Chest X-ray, PA view. Patient: 50 years old, sex F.
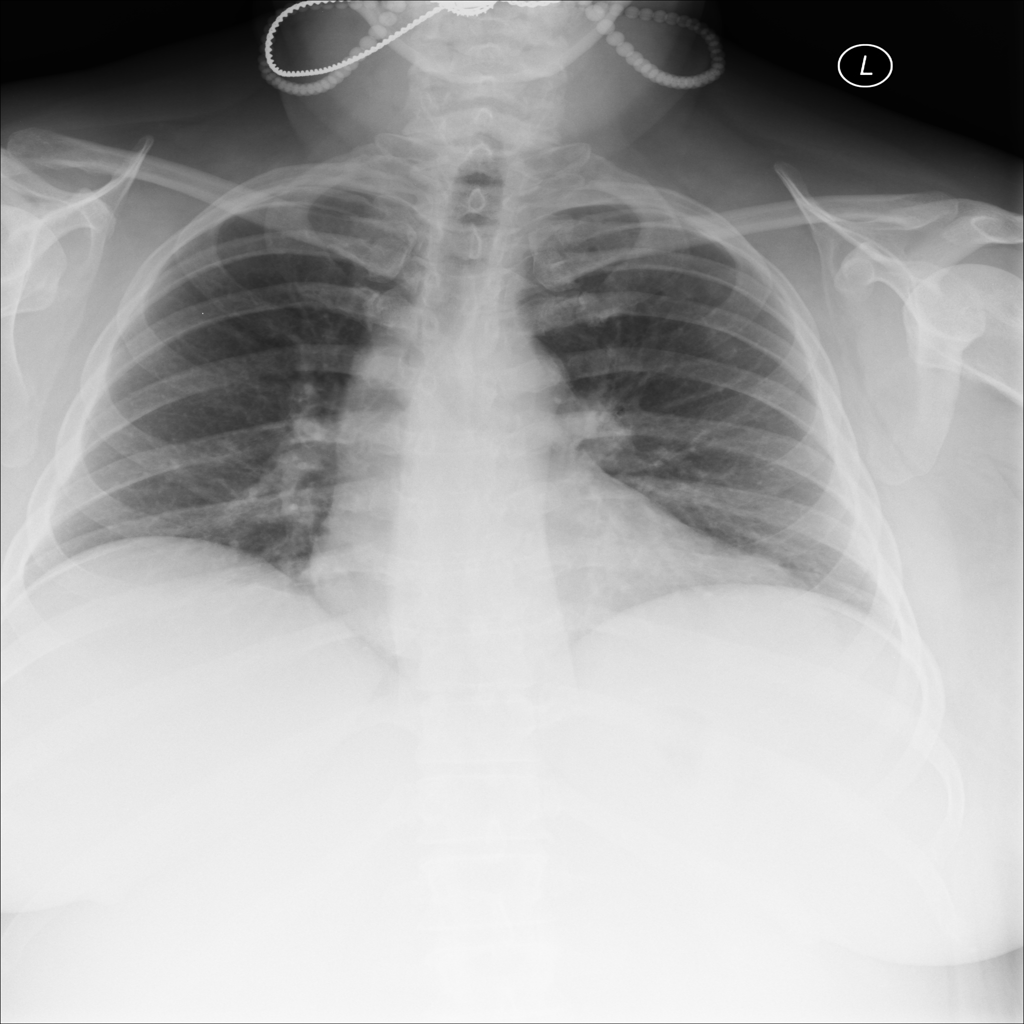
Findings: No Finding